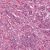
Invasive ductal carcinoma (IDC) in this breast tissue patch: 1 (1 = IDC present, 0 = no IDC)